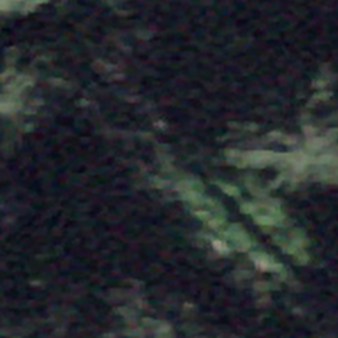
Label: other